RGB frame:
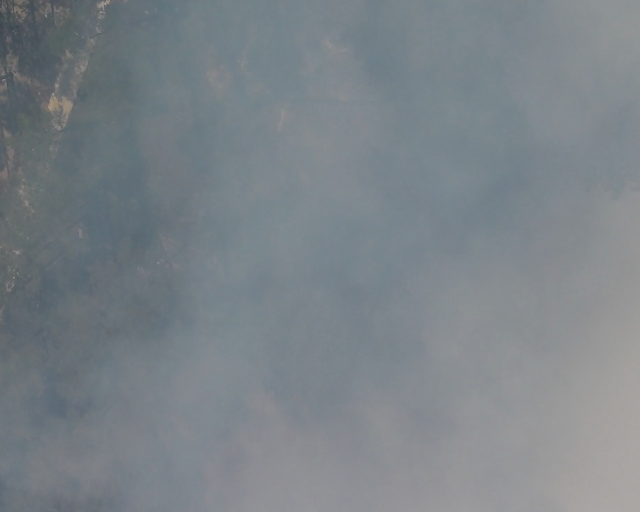
Thermal frame:
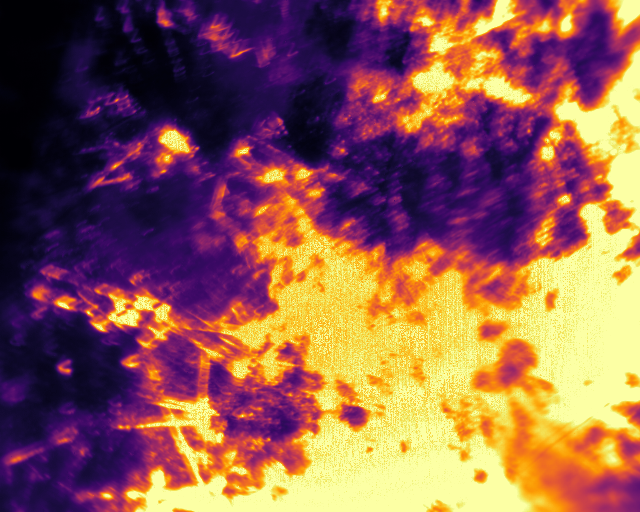
Captured: 2026-02-27 02:39:47
Pixels at or above 80 °C: 186188 (fraction of frame: 0.5682)